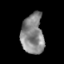
Tissue: skin
Cell type: Epithelial cells
Senescence score: 0.2441
Nuclear area (px): 883
Mean DAPI intensity: 134.734